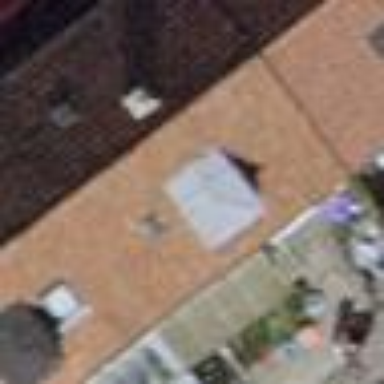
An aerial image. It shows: House with gabled roof made of tiles. The roof orientation is across the building.